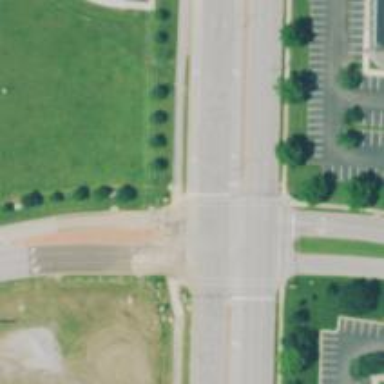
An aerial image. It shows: Dash road marking.